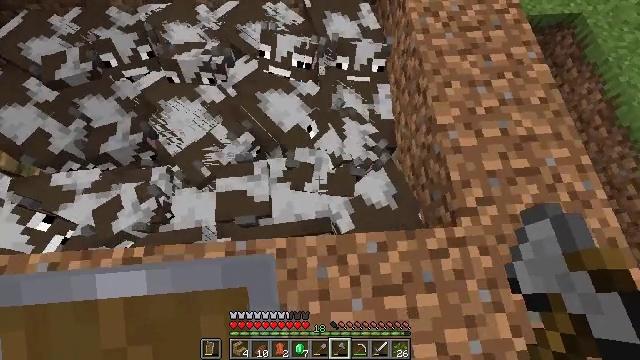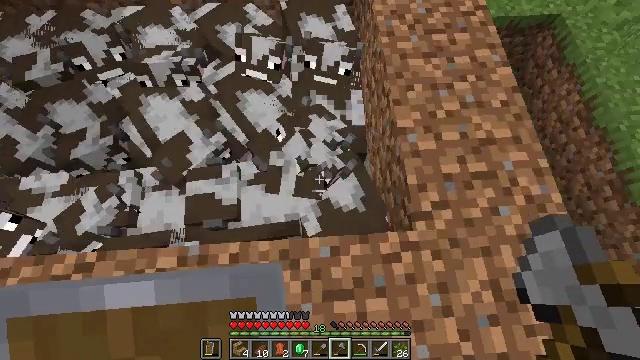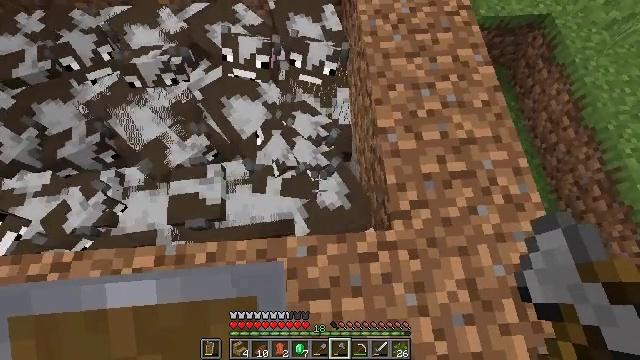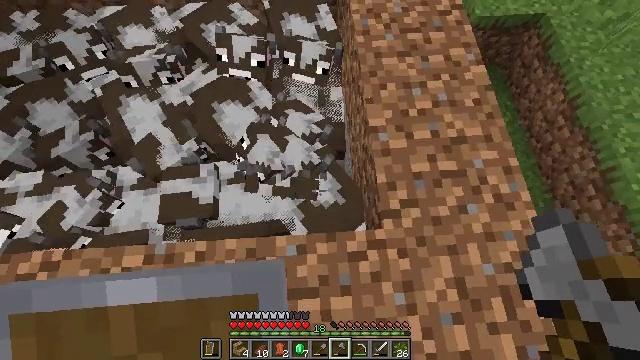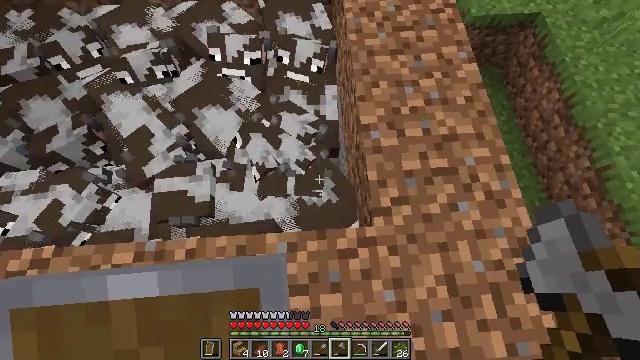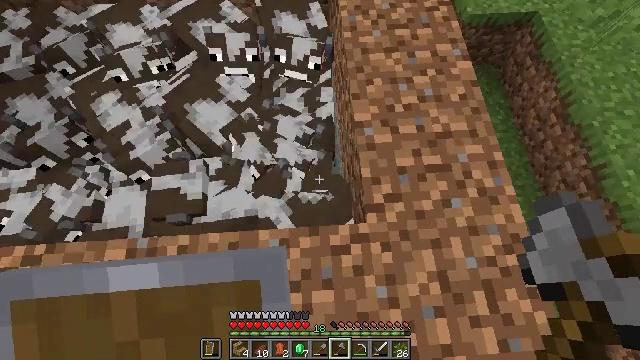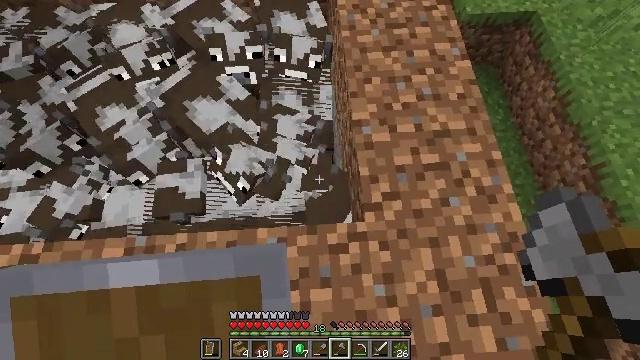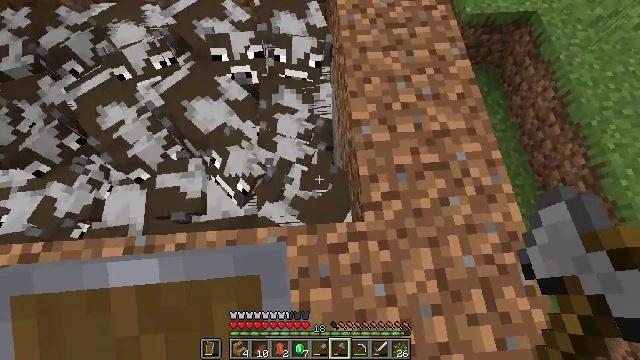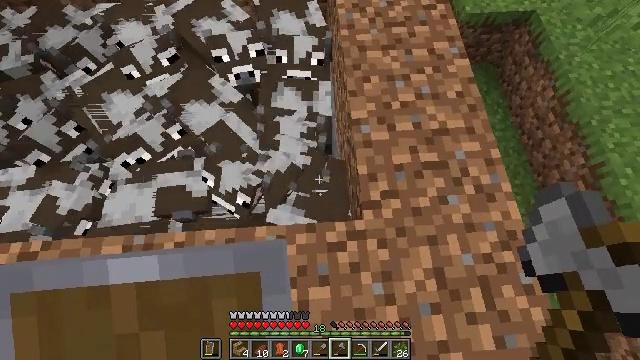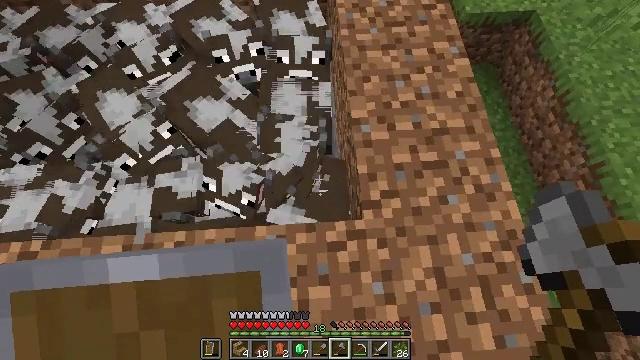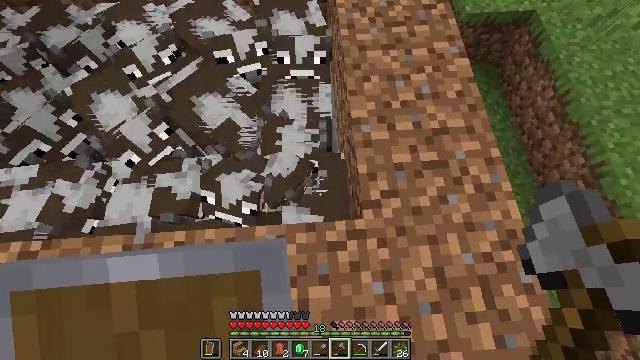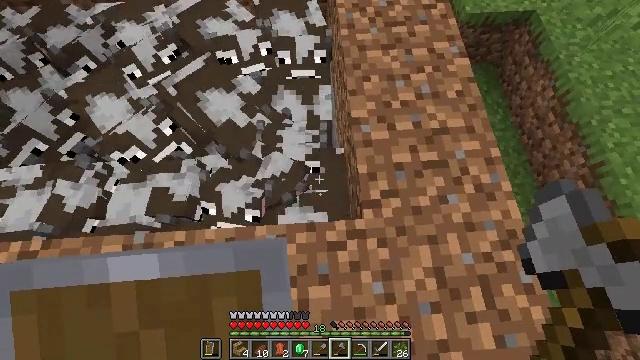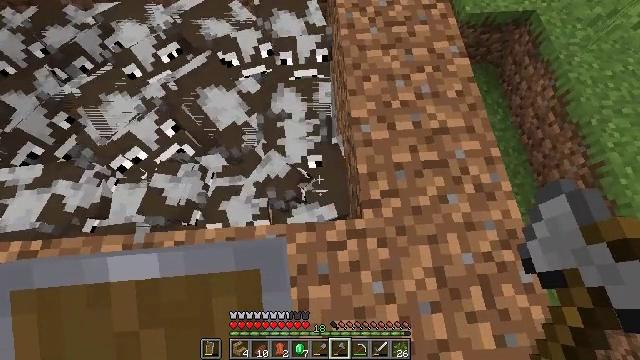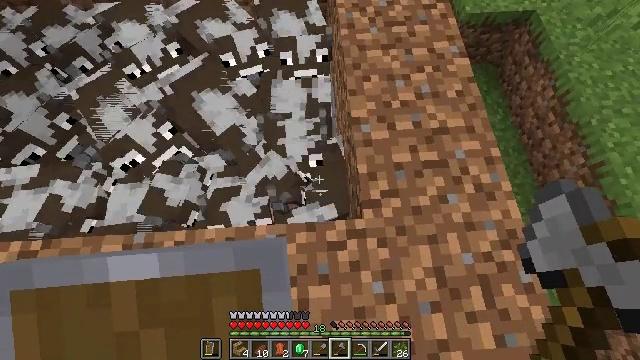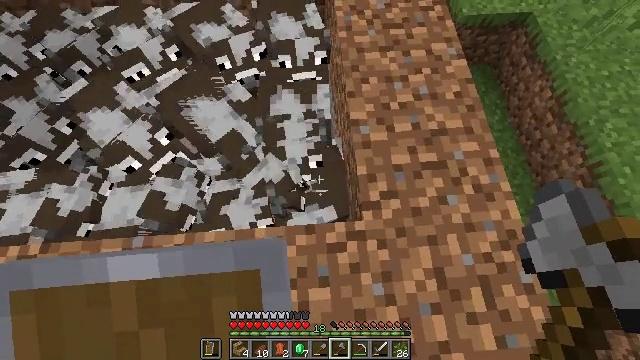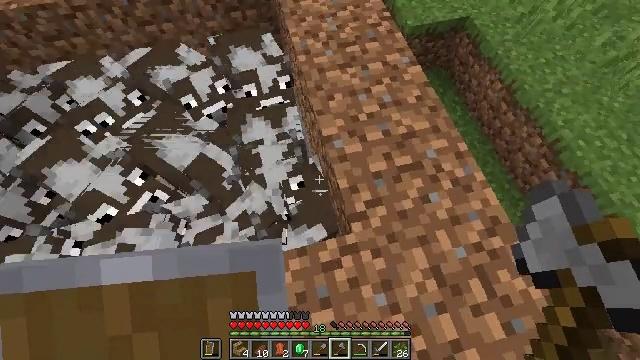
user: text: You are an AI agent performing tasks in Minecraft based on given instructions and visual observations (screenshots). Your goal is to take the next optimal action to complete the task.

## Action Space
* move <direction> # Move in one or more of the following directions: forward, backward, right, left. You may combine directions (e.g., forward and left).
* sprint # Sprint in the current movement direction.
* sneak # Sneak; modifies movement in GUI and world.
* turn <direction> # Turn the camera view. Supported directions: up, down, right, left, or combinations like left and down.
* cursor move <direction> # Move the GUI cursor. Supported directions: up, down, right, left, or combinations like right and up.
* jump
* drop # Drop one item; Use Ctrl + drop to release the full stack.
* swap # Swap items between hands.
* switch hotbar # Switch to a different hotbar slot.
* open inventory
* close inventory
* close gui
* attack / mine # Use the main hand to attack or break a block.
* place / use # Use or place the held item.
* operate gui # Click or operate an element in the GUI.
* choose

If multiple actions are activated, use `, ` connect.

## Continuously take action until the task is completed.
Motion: motion action
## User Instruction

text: Gather potatoes by left-clicking.
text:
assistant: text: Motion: move right
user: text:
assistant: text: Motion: no_op
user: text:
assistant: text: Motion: no_op
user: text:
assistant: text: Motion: no_op
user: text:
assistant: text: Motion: no_op
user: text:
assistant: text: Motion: no_op
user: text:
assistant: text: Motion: no_op
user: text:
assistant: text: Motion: no_op
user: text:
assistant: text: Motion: no_op
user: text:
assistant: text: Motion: no_op
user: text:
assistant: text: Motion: no_op
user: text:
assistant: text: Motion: no_op
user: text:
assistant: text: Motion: no_op
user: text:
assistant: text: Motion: no_op
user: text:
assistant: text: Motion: turn right and up
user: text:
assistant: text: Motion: turn right and up
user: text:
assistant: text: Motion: turn right and up
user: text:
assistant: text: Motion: turn right and up
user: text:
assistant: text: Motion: turn right and up
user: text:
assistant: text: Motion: turn right and up
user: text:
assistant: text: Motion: turn right
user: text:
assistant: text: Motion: turn right
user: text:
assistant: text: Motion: turn right
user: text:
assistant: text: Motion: move forward
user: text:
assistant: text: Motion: move forward
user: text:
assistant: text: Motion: move forward
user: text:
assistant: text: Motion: move forward
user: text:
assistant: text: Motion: move forward
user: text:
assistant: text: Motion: move forward, jump
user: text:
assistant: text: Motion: move forward, jump